Interaction volume radius: 10 \u00c5
Interaction volume height: 20 \u00c5
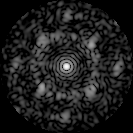
Disorder parameter: 0.6436